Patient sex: F
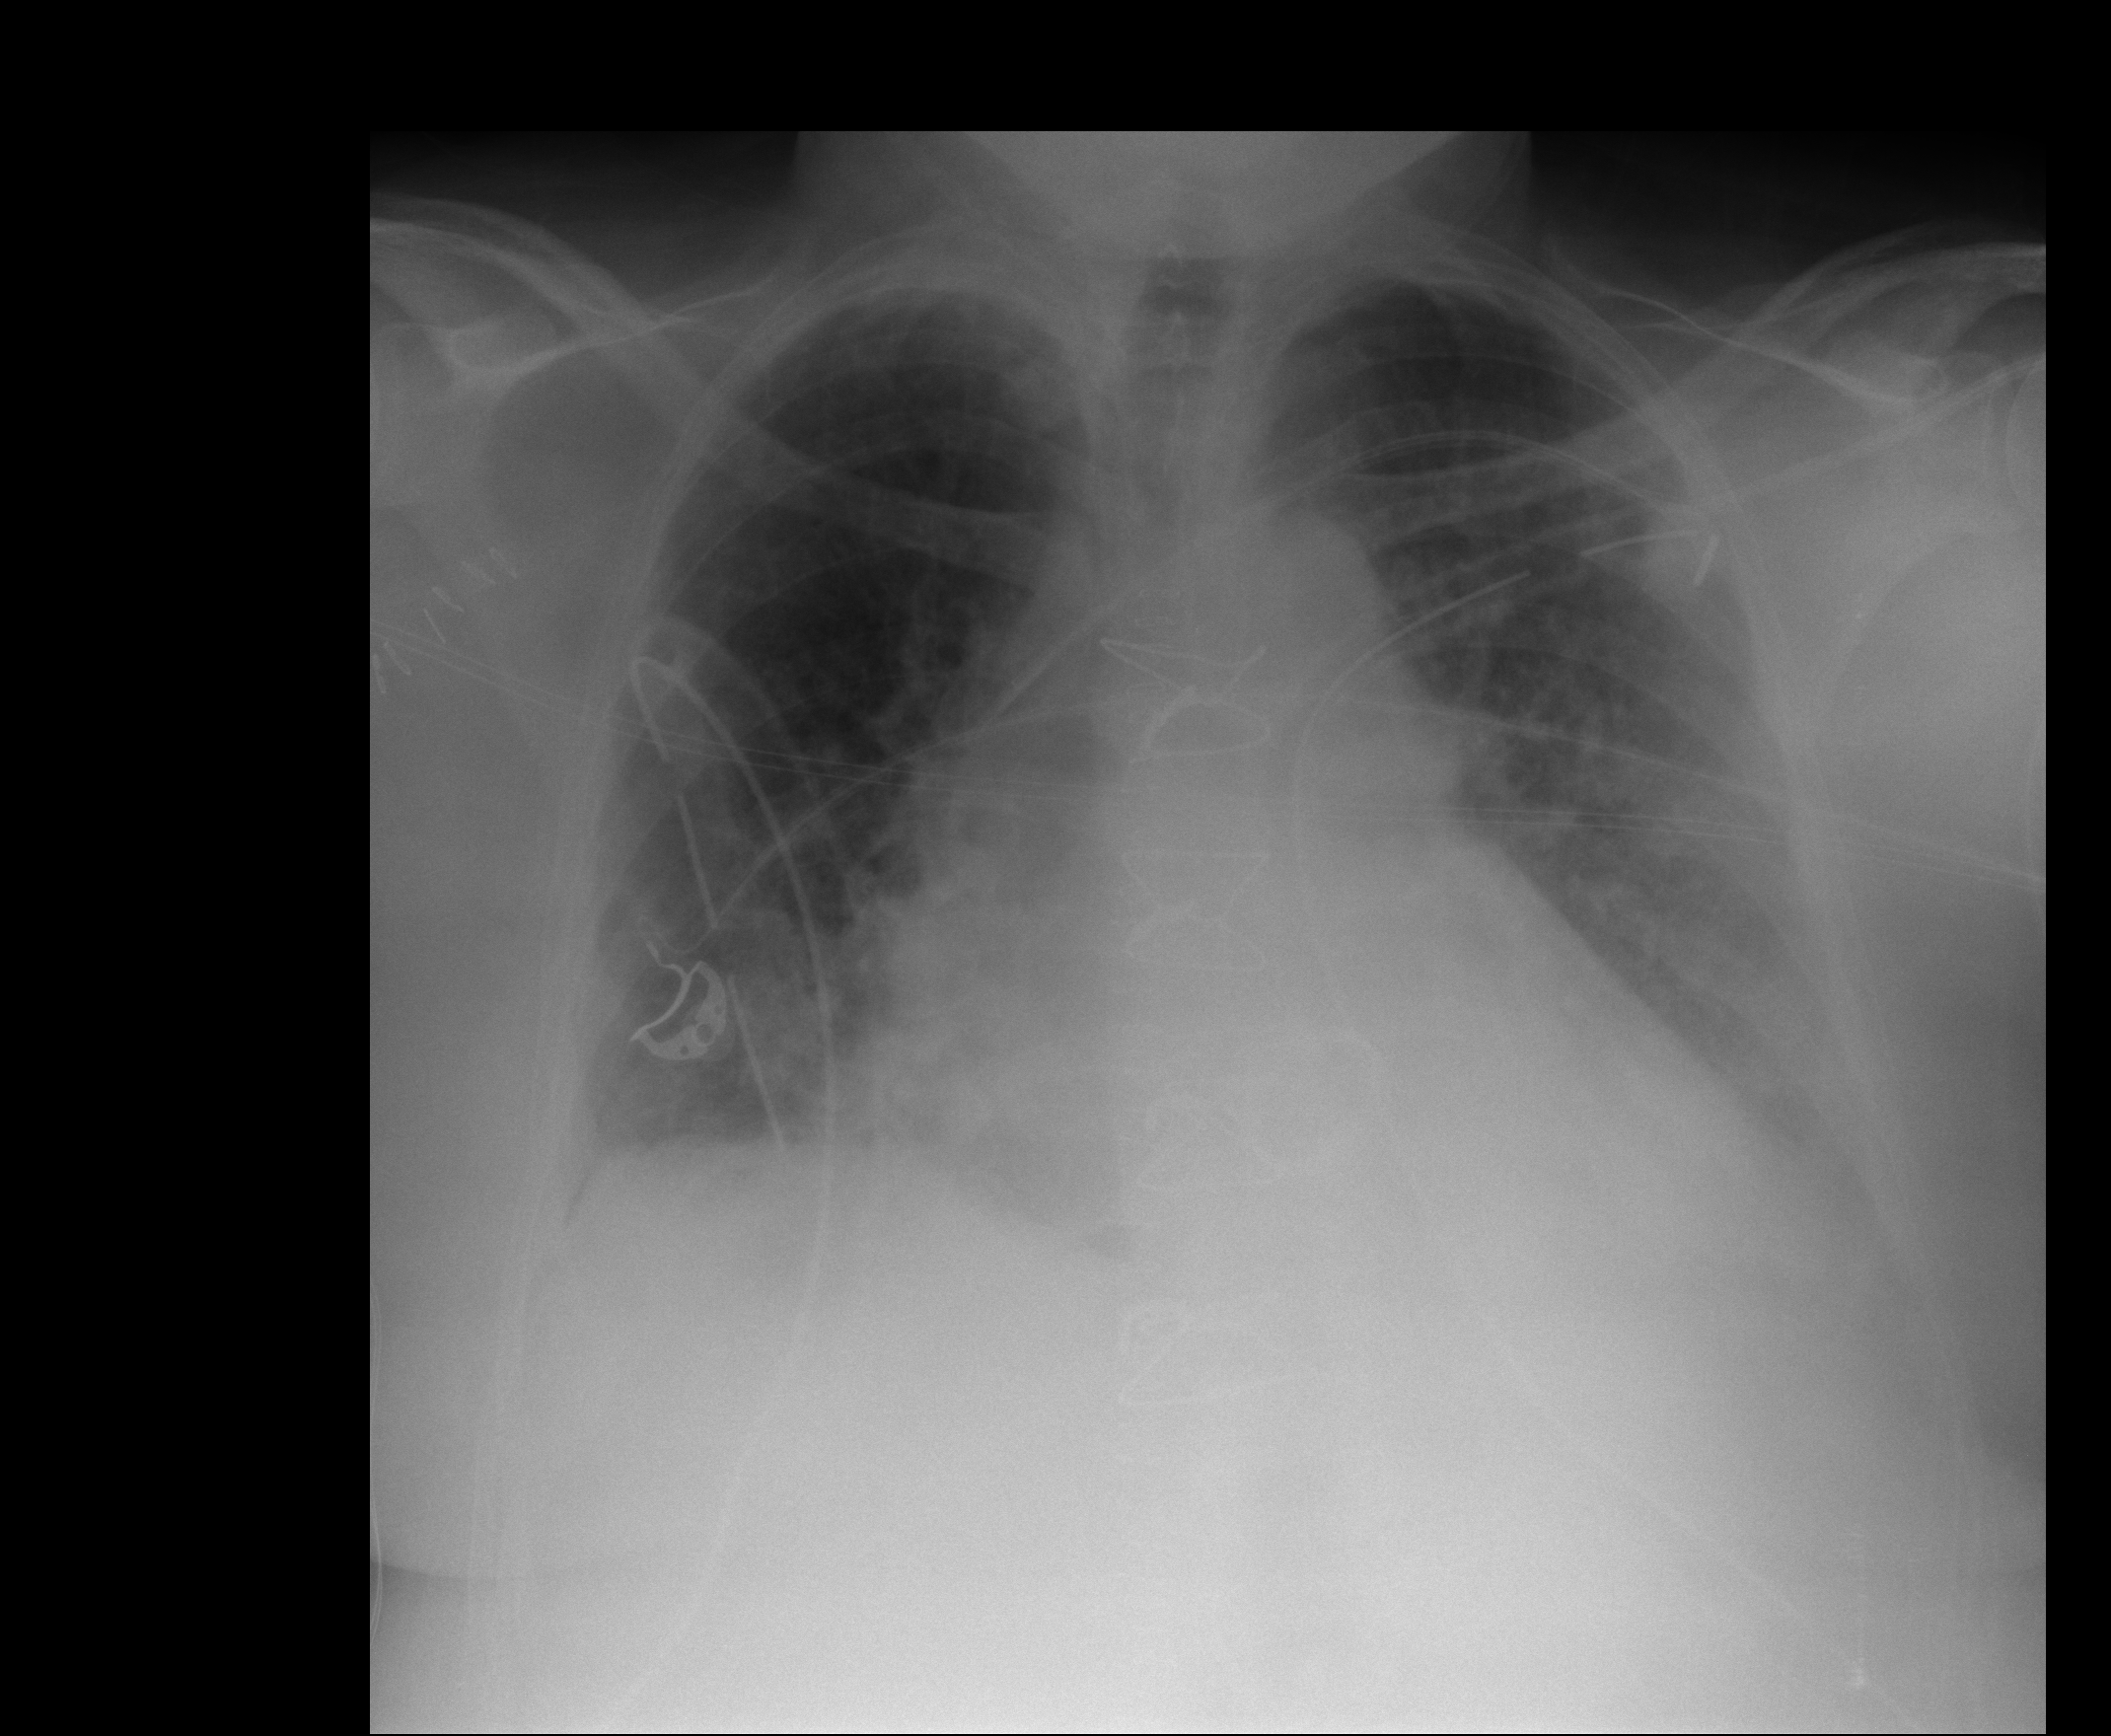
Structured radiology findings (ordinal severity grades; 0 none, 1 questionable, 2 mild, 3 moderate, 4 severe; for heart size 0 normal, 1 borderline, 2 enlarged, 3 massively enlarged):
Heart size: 2
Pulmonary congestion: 2
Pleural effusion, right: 1
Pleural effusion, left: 2
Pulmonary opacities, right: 2
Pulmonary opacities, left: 3
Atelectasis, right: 2
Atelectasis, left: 2